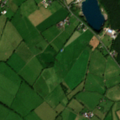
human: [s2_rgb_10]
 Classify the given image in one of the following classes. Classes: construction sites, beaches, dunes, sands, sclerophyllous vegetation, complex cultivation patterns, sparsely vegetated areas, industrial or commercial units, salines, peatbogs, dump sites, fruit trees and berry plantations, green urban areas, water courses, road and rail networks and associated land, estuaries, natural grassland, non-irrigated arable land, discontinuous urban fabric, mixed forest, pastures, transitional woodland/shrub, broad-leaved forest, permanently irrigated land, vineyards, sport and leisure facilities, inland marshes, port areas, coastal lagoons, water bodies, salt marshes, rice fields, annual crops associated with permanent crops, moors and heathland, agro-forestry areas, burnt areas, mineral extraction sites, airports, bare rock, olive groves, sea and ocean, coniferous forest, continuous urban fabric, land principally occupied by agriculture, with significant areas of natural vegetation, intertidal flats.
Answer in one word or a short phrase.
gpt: non-irrigated arable land, pastures, broad-leaved forest